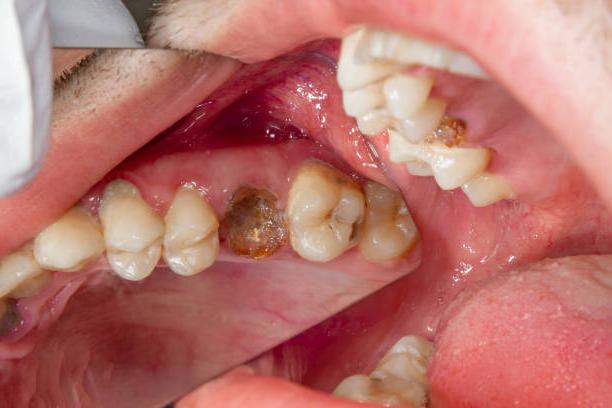
Condition: Gingivitis